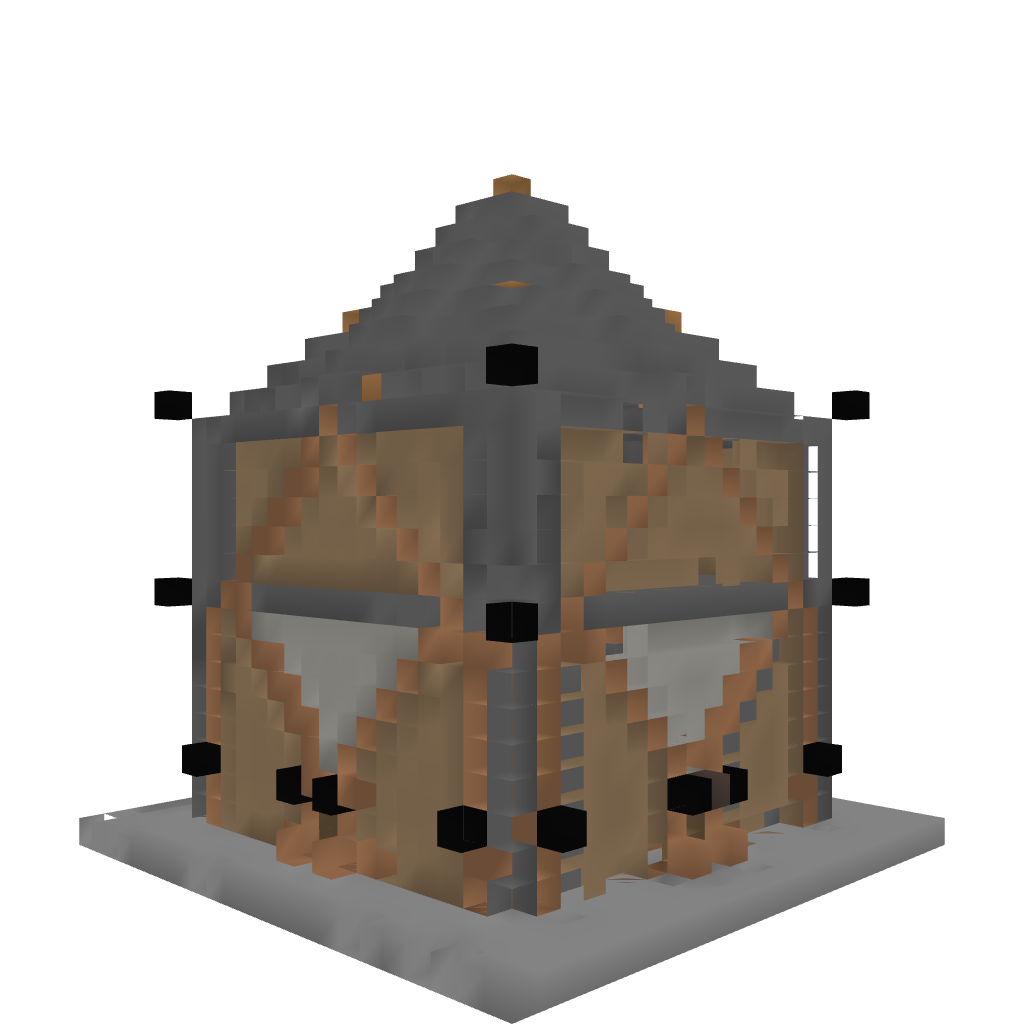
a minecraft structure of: Coco Bean Farm